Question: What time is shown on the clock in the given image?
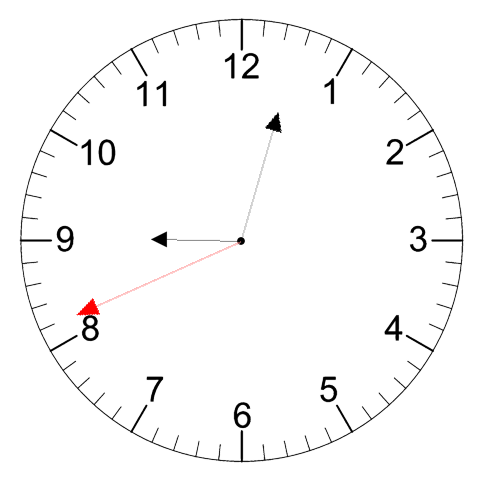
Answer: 09:02:41